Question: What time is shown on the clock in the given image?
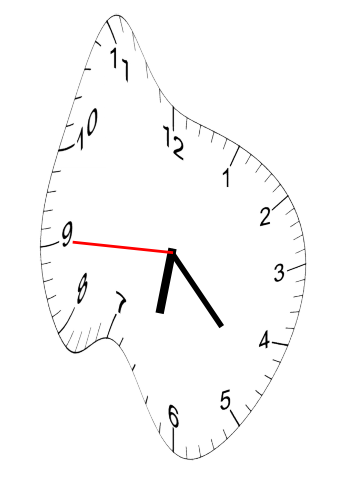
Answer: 06:22:45